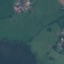
Land use / land cover class: Pasture